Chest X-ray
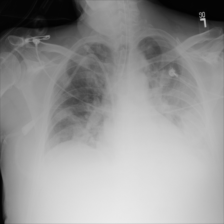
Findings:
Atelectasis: negative
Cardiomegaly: negative
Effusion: negative
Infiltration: positive
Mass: positive
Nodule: negative
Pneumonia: negative
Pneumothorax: negative
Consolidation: negative
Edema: negative
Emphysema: negative
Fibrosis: negative
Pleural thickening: negative
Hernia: negative